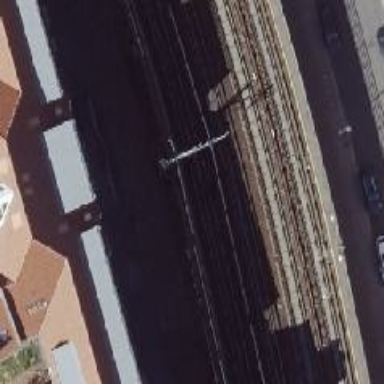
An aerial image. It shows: Viaduct railway bridge with electrified contact lines. The railway uses ballastless track technology.